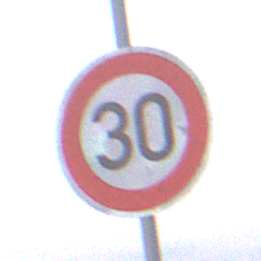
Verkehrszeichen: Geschwindigkeit30
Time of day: SunriseSunset
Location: Outdoor (Suburban)
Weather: Clear
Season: NotSpecified
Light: Natural